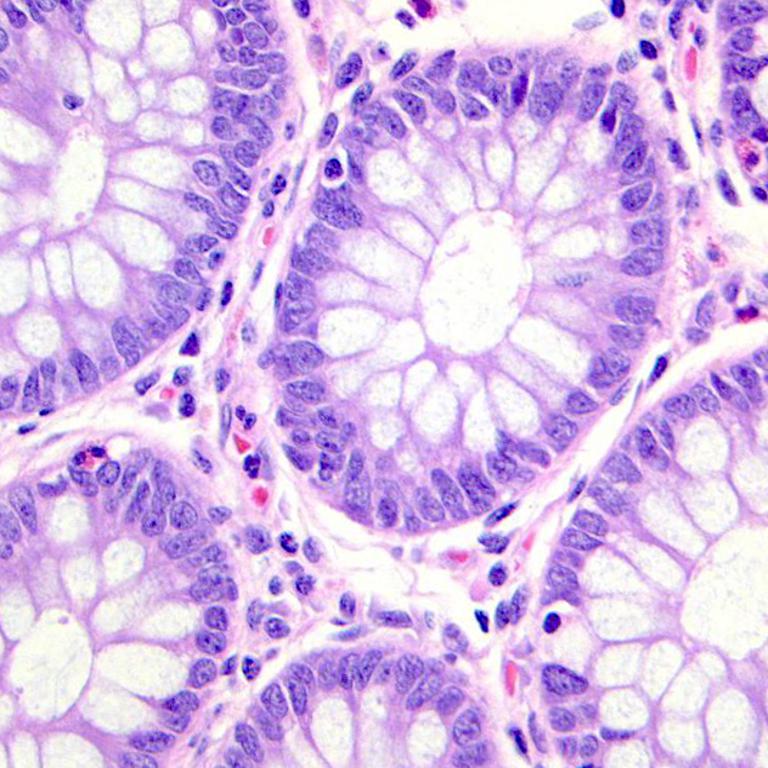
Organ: colon
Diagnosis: benign